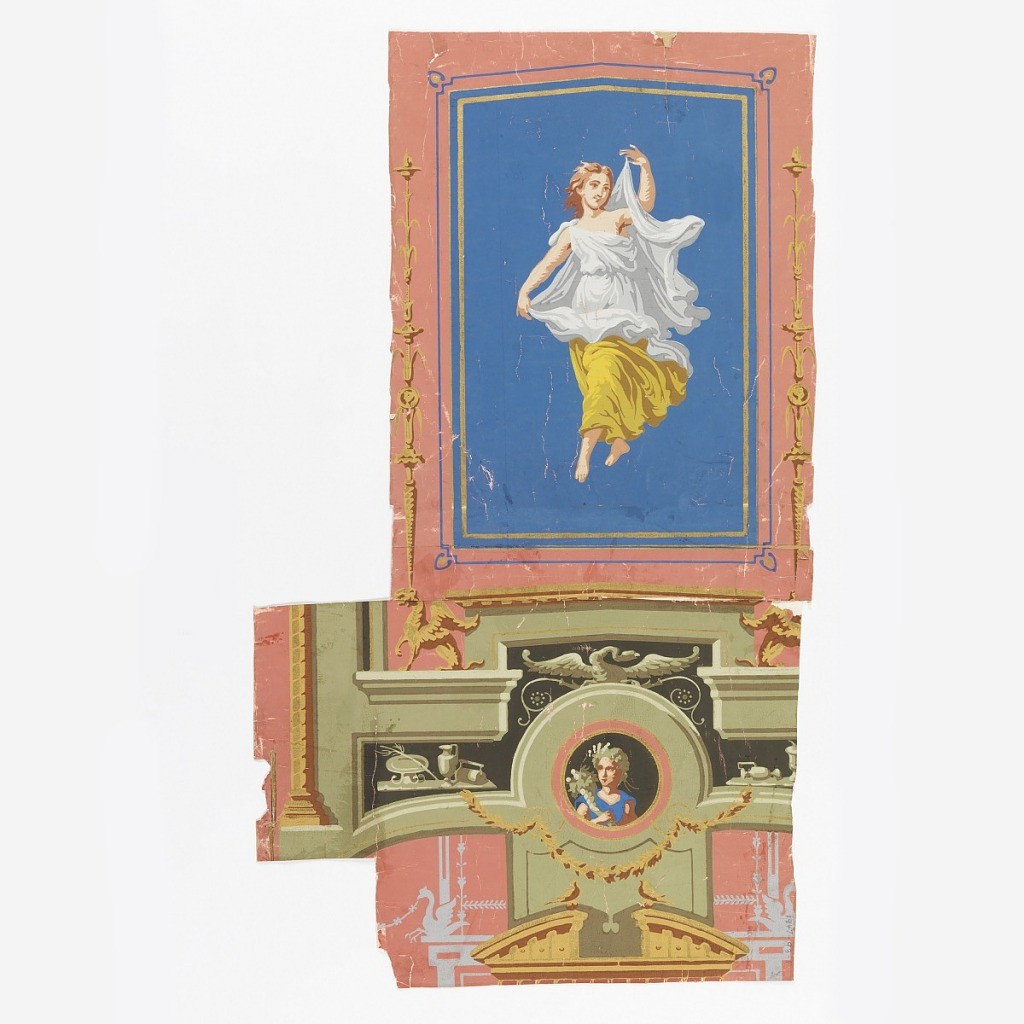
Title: Decorative panel
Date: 1845–1850
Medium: Block-printed paper
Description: Portion of pilaster panel. Irregular fragment. The upper portion of the fragment is occupied by a vertical rectangular panel showing a dancing figure in white and yellow robes on a blue ground. Below, a circular medallion with a woman's head. At the bottom a portion of a pediment, broken. Garlands, birds, griffins form arabesques around the major motifs. Printed in blue, yellow, white, gold, black and pale green on rose ground.